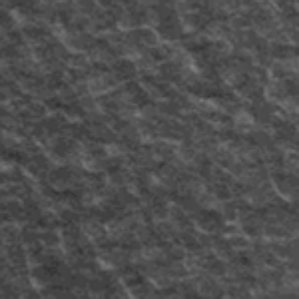
Label: frost